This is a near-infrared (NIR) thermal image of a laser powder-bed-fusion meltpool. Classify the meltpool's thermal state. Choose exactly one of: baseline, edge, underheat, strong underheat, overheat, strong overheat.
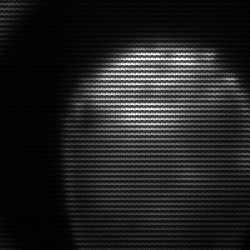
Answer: edge